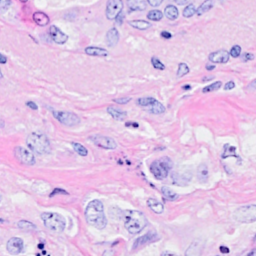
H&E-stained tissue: Breast